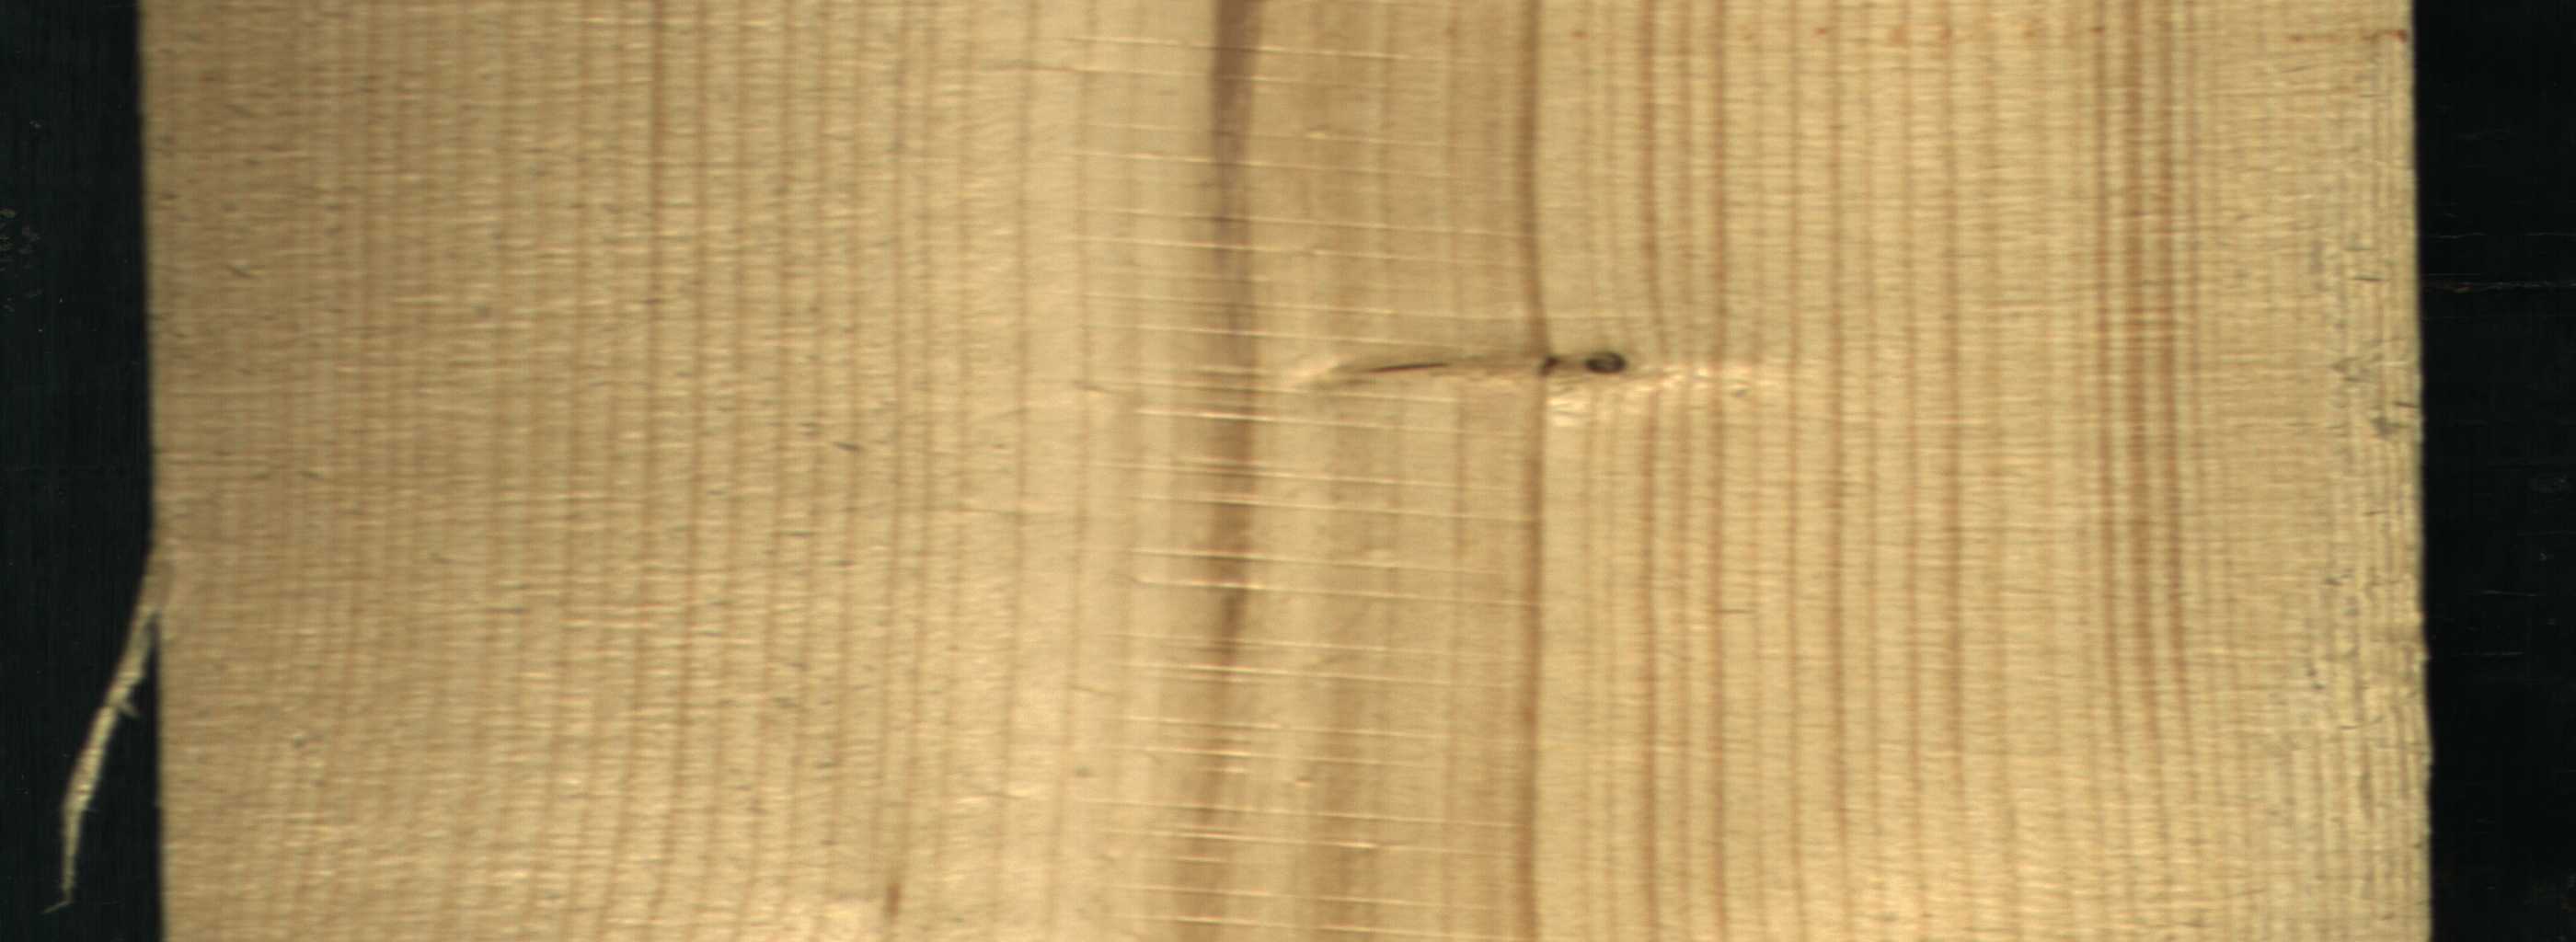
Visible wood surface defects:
Marrow
Live_Knot
Live_Knot